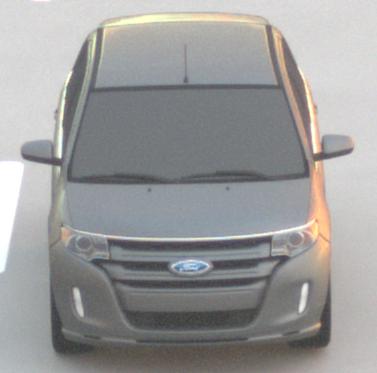
Make: Ford
Model: Edge
Detailed model: Gen. 1 Facelift
Model produced from: 2010
Model produced until: 2015
Doors: 5
Color: gray
Road condition: dry road
Daytime: sunrise or sunset
Contrast: medium contrast